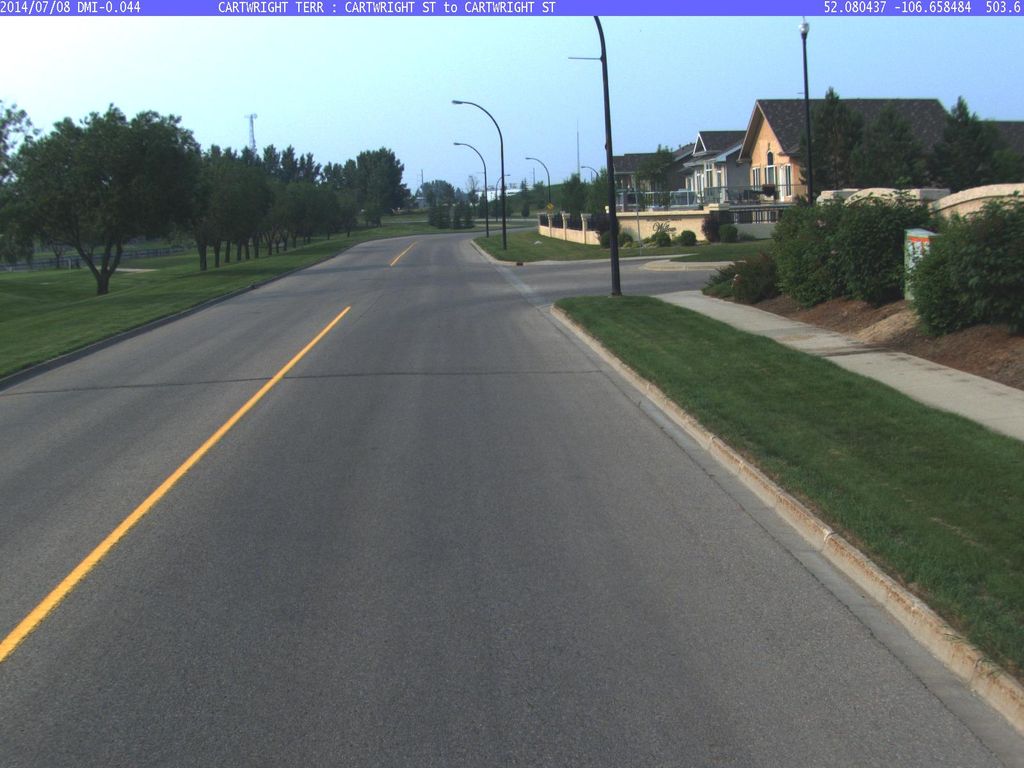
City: saskatoon